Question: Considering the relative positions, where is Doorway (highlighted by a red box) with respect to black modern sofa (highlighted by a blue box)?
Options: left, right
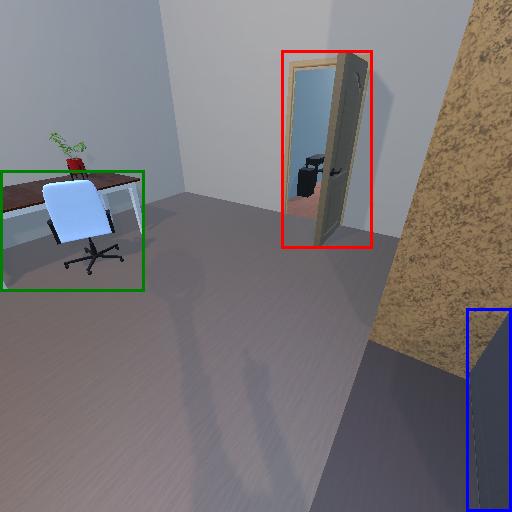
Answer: left